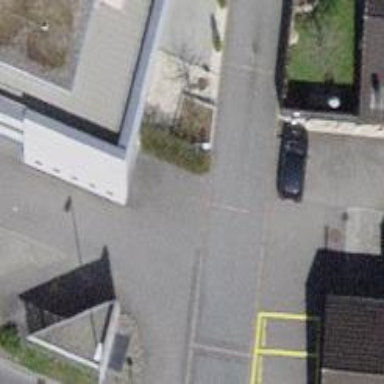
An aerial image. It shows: Cafe.